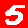
Digit: 5